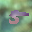
Label: 5